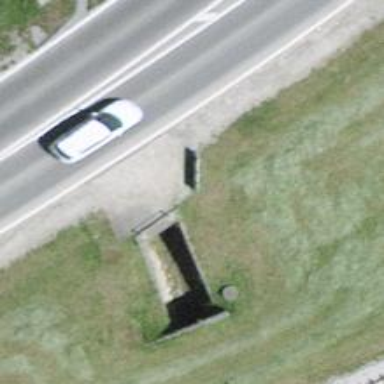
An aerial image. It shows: There is tunnel.